Field crop: maize
Growth stage: 2
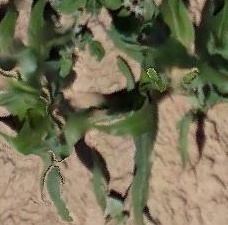
Species: maize